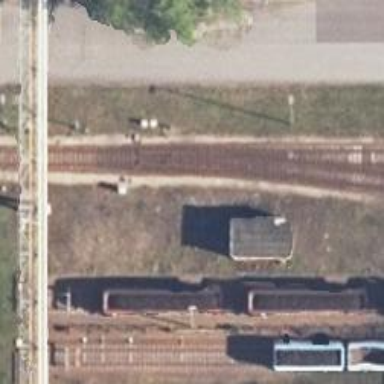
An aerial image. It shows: Railway switch.